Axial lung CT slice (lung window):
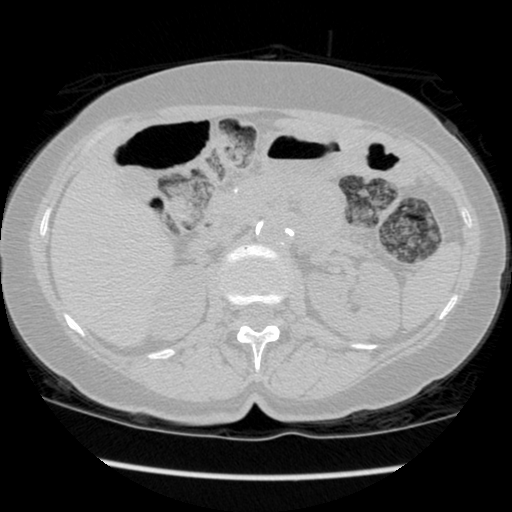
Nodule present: no